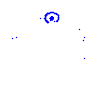
Particle: proton